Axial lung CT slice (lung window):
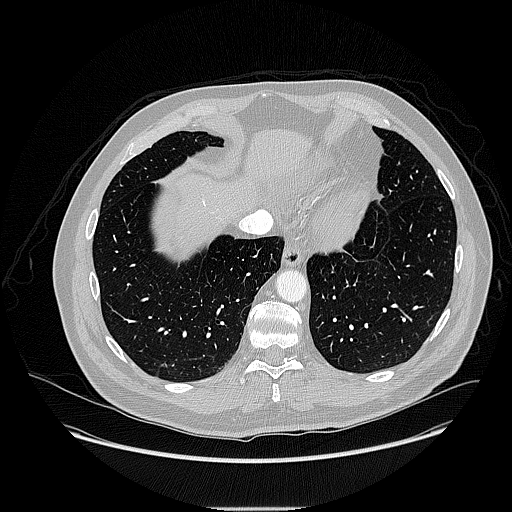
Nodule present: no